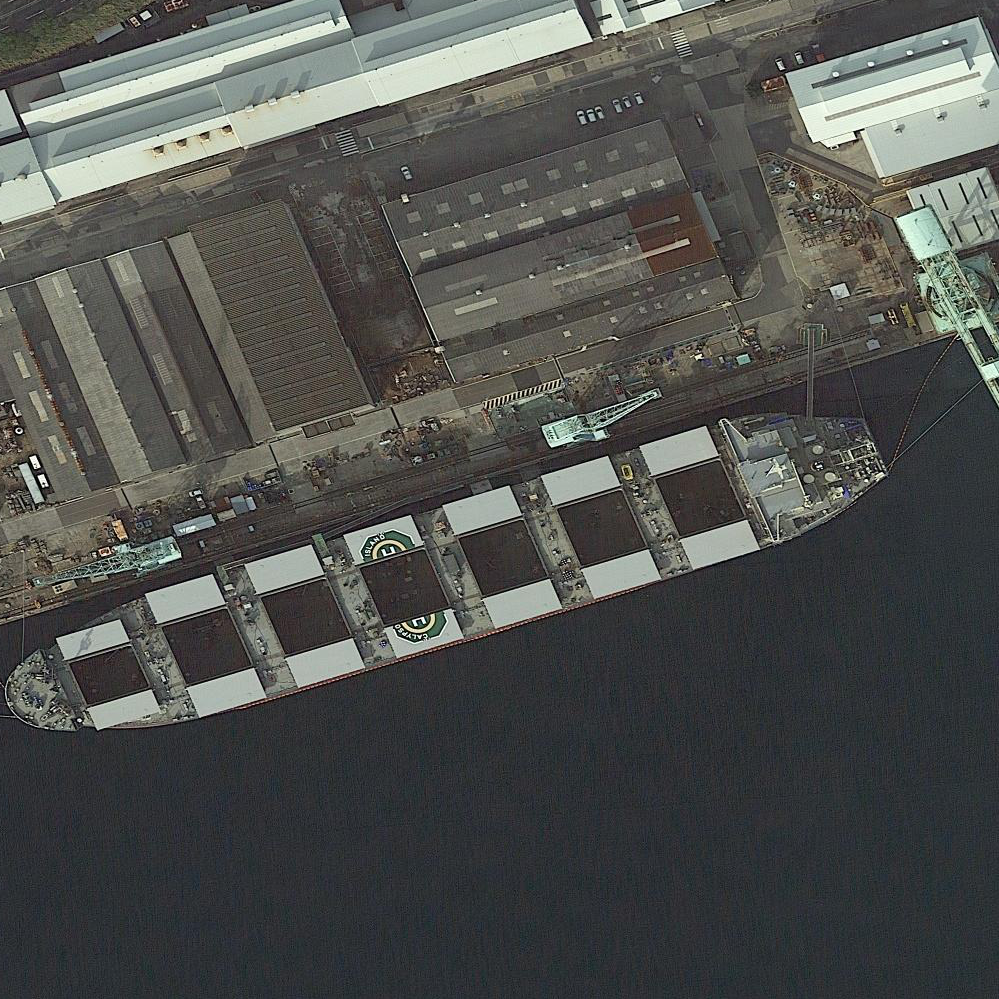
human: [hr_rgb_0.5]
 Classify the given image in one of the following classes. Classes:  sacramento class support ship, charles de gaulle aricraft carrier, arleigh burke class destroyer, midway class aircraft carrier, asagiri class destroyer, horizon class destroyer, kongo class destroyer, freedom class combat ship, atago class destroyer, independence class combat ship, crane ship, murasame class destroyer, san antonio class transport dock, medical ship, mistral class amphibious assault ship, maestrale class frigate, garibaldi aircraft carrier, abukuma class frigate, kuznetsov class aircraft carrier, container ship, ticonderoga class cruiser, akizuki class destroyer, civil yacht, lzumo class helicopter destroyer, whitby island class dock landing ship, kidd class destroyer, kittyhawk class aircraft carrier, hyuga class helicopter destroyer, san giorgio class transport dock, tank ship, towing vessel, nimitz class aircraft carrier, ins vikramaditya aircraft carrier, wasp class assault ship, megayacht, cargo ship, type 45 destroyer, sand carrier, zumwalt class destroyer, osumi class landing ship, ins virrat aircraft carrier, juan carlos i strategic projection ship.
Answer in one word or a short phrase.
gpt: Cargo ship